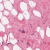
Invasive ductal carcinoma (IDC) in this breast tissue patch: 0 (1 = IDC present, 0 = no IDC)